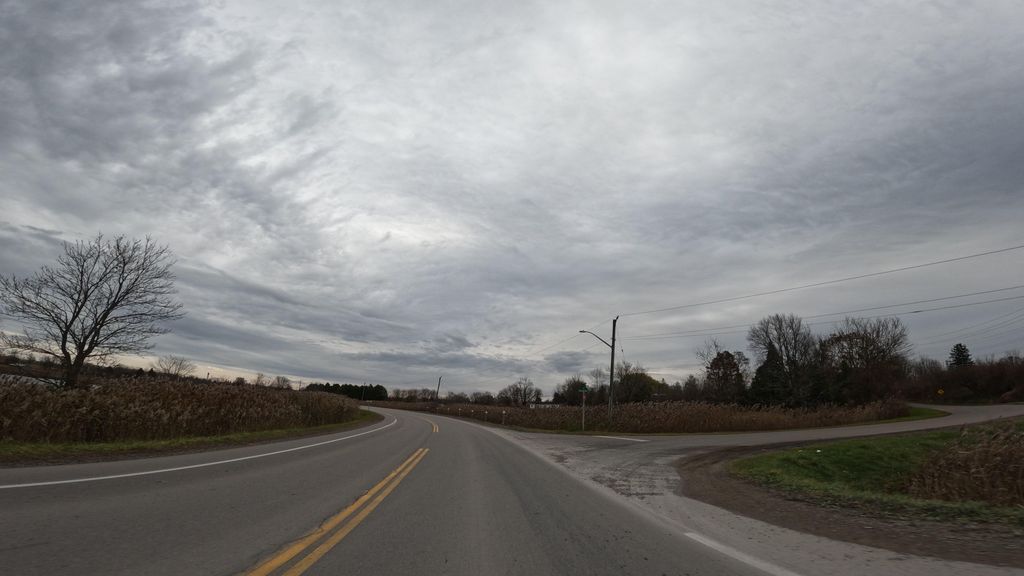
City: hamilton